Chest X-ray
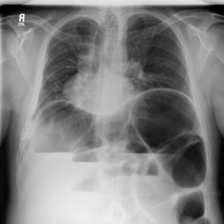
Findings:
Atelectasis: negative
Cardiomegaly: negative
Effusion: negative
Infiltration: negative
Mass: negative
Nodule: negative
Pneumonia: negative
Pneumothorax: negative
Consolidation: negative
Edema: negative
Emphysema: negative
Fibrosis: negative
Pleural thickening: negative
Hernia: negative